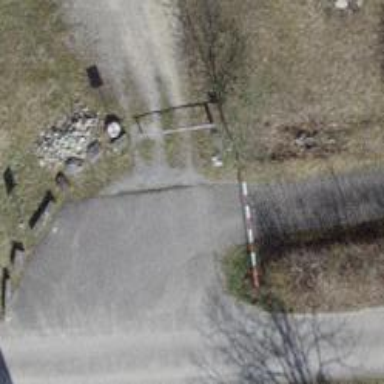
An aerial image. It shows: Lift gate barrier.